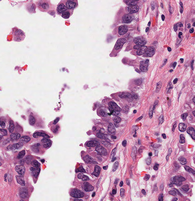
Tumor epithelial tissue: yes
Tumor-associated stroma tissue: yes
Normal tissue: no